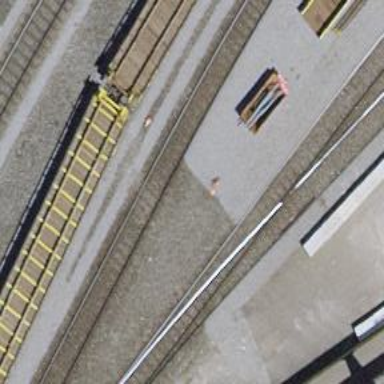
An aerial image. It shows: Single-track railway spur.